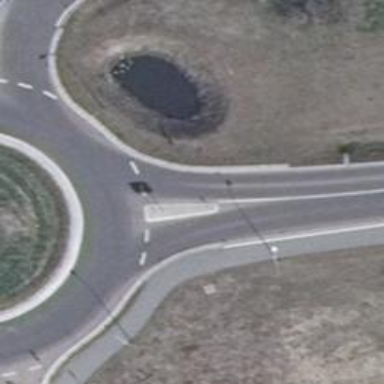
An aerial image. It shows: Secondary road with asphalt surface.